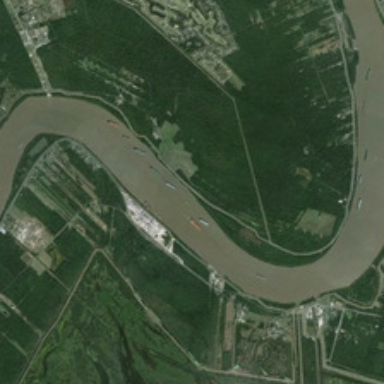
Many green plants are in two sides of a curved river .